Question: Determine whether the two graphs given in the figure are isomorphic. If you think they are isomorphic, answer 1; if you think they are not isomorphic, answer 0.
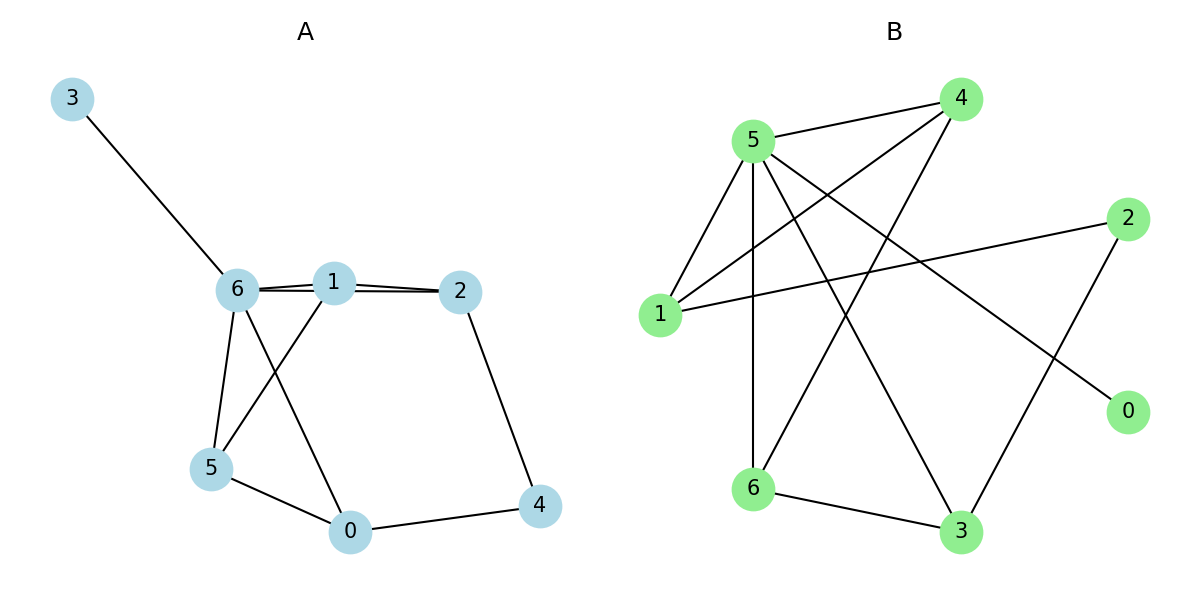
Answer: 1